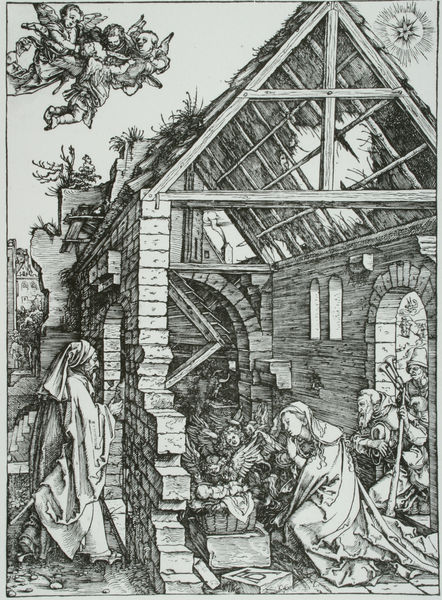
Titel: Das Marienleben - Die Geburt Christi
Künstler: Albrecht Dürer
Institution: (Seriendruck)
Schlagwörter: dunkel, flügel, himmel, mann, schatten, frauen, landschaft, menschen, fenster, frau, grau, hell, hintergrund, holz, hut, licht, schwarz, stroh, tür, weiss, zeichnung, dach, gebäude, gras, haus, tuch, bart, wand, bibel, falten, stein, steine, horn, innenraum, signatur, türbogen, gräser, hütte, sonne, gewand, mantel, familie, gewänder, kind, mutter, blatt, musik, musiker, renaissance, esel, schuppen, engel, engelchen, putte, putto, holzschnitt, bogen, zuschauer, giebel, mauer, grafik, graphik, baby, besucher, rundbogen, treppe, könig, korb, balken, stufen, faltenwurf, ad, knie, tor, eva, ruine, rinder, krank, scheune, strohdach, stern, torbogen, druck, schnitt, schwarzweiss, monogramm, schraffur, loch, radierung, stich, bleistift, dachstuhl, arzt, gebet, gemäuer, kaputt, bewachsen, christus, jesus, jesus christus, knieend, mittelalter, stall, fachwerk, könige, heilige, dürer, dudelsack, heilig, putten, maria, kupferstich, anbetung, mutter gottes, hirte, hirten, putti, meister, christi, josef, joseph, geburt, krippe, säugling, dachbalken, riss, weihnachten, heilige familie, jesuskind, trompete, kuperstich, weisen, albrecht, albrecht dürer, geburt christi, geburt jesu, blaistift, morgenland, komet, seriendruck, durer, bethlehem, schalmeien, cranach, betlehem, heilige drei könige, balthasar, baltasar, morgenstern, christkind, betlehm, druc, heiliger abend, josepf, schalmei, 1510, ndürer, loch#, heiligenfamilie, heiligenfamilei, vefallen, arzt meister